Question: On the left is the polygon I drew using my paint-like program. On the right is the polygon drawn by System.Drawing.Bitmap/Graphics:

The code to draw it is as follows:
'''
protected static Bitmap CropImage(Bitmap src, Vector2[] rect)
{
var result = new Bitmap(src.Width, src.Height);
using (Graphics g = Graphics.FromImage(result))
{
g.InterpolationMode = InterpolationMode.HighQualityBicubic;
var pen = new Pen(Color.White);
g.DrawImage(src, new Point(0,0));
var poly = rect.Select(p => p.ToPointF()).ToArray();
g.DrawPolygon(pen, poly);
}
return result;
}
'''
'poly' is:
'''
{System.Drawing.PointF[4]}
[0]: {X = 57.<PHONE> Y = 57.<PHONE>}
[1]: {X = 147.058868 Y = 56.0224}
[2]: {X = 148.43277 Y = 143.951767}
[3]: {X = 58.<PHONE> Y = 145.352341}
'''
Each of the black squares in the image is 50x50. If you look at 'poly', all the coordinates are exactly as you'd expect: 'poly[0]' is a little above 50,50 which corresponds to the black square labelled "6" (as shown in left image).
So how is 'Graphics' getting confused and putting it in the wrong spot? It looks like it's scaling the whole rect down.
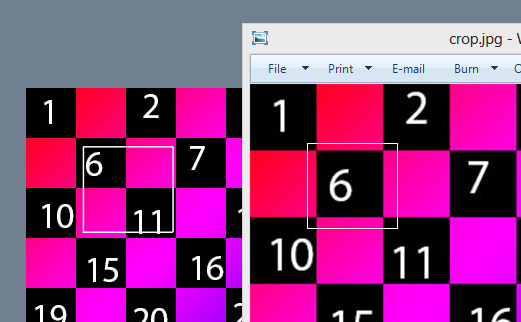
Answer: You are confused. The rectangle is correct, but the background image is scaled up. Note that the 6 and the black square are a lot bigger, but the rectangle is the exact same size.
Note that the <URL> scales the source image to match the destination resolution.
> This method draws an image using its physical size, so the image will have its correct size in inches regardless of the resolution (dots per inch) of the display device. For example, suppose an image has a pixel width of 216 and a horizontal resolution of 72 dots per inch. If you call this method to draw that image on a device that has a resolution of 96 dots per inch, the pixel width of the rendered image will be (216/72)*96 = 288.
You should use the <URL> that accepts a 'Rectangle' instead:
'''
g.DrawImage(src, new Rectangle(0, 0, src.Width, src.Height));
'''